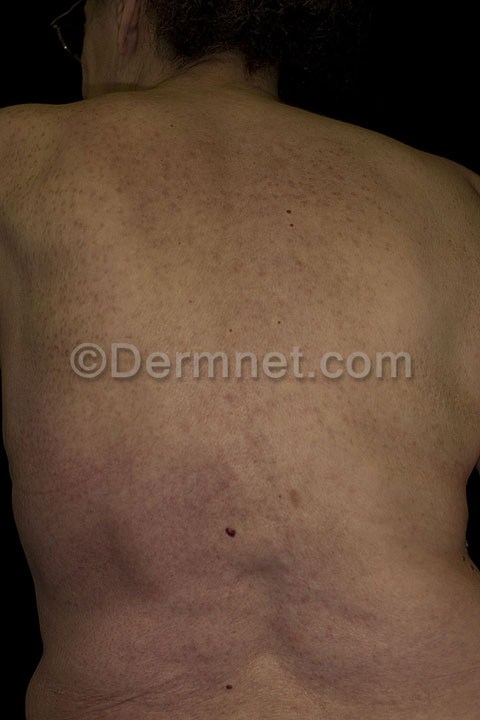
Disease: Systemic Disease